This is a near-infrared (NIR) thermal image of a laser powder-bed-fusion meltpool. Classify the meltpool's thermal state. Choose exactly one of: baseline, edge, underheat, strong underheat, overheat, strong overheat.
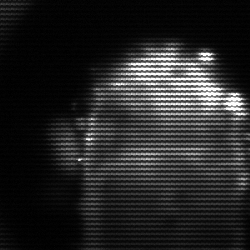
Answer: baseline